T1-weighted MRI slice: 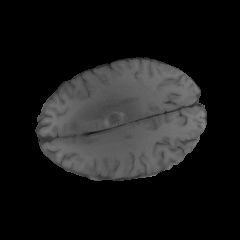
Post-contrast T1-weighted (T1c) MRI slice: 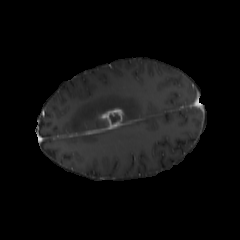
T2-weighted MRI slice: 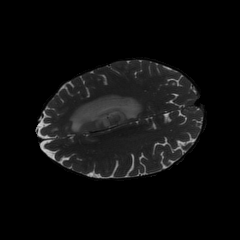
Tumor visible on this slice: yes